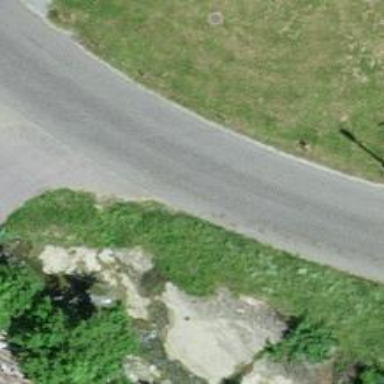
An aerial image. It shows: Unclassified road with asphalt surface.